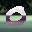
Label: 0